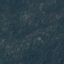
Land use / land cover class: Forest